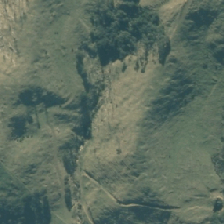
Land cover: manuka_kanuka